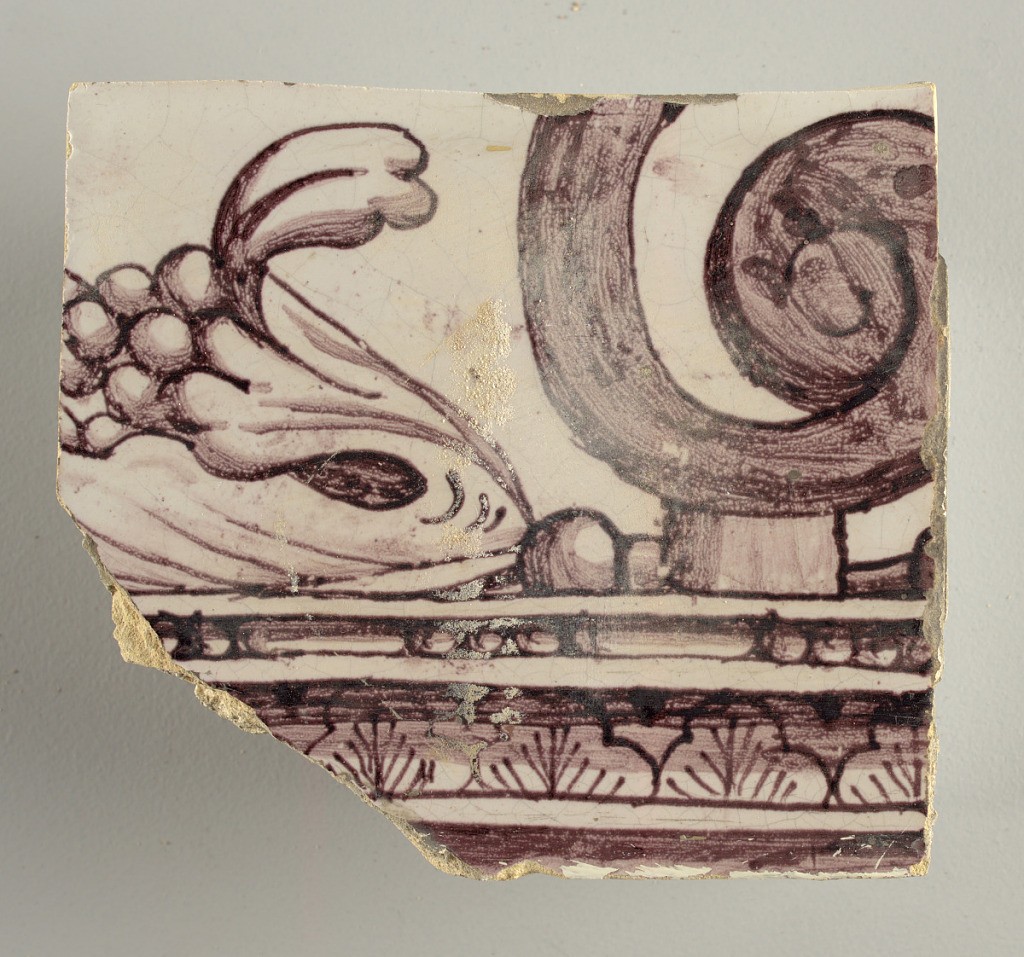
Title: Wall facing
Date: ca. 1725
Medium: Tin-glazed earthenware, underglaze
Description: Horizontal rectangle.  Thirty-seven tiles wide and twenty-one high with opening for door or window nineteen and one-half tiles high and twelve wide.  To left and right of opening, centered canopy above. Left, woman representing Hope, right, a sculputure urn.  Centered above opening, a mascaron.  Arabesque design of foliage.